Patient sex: F
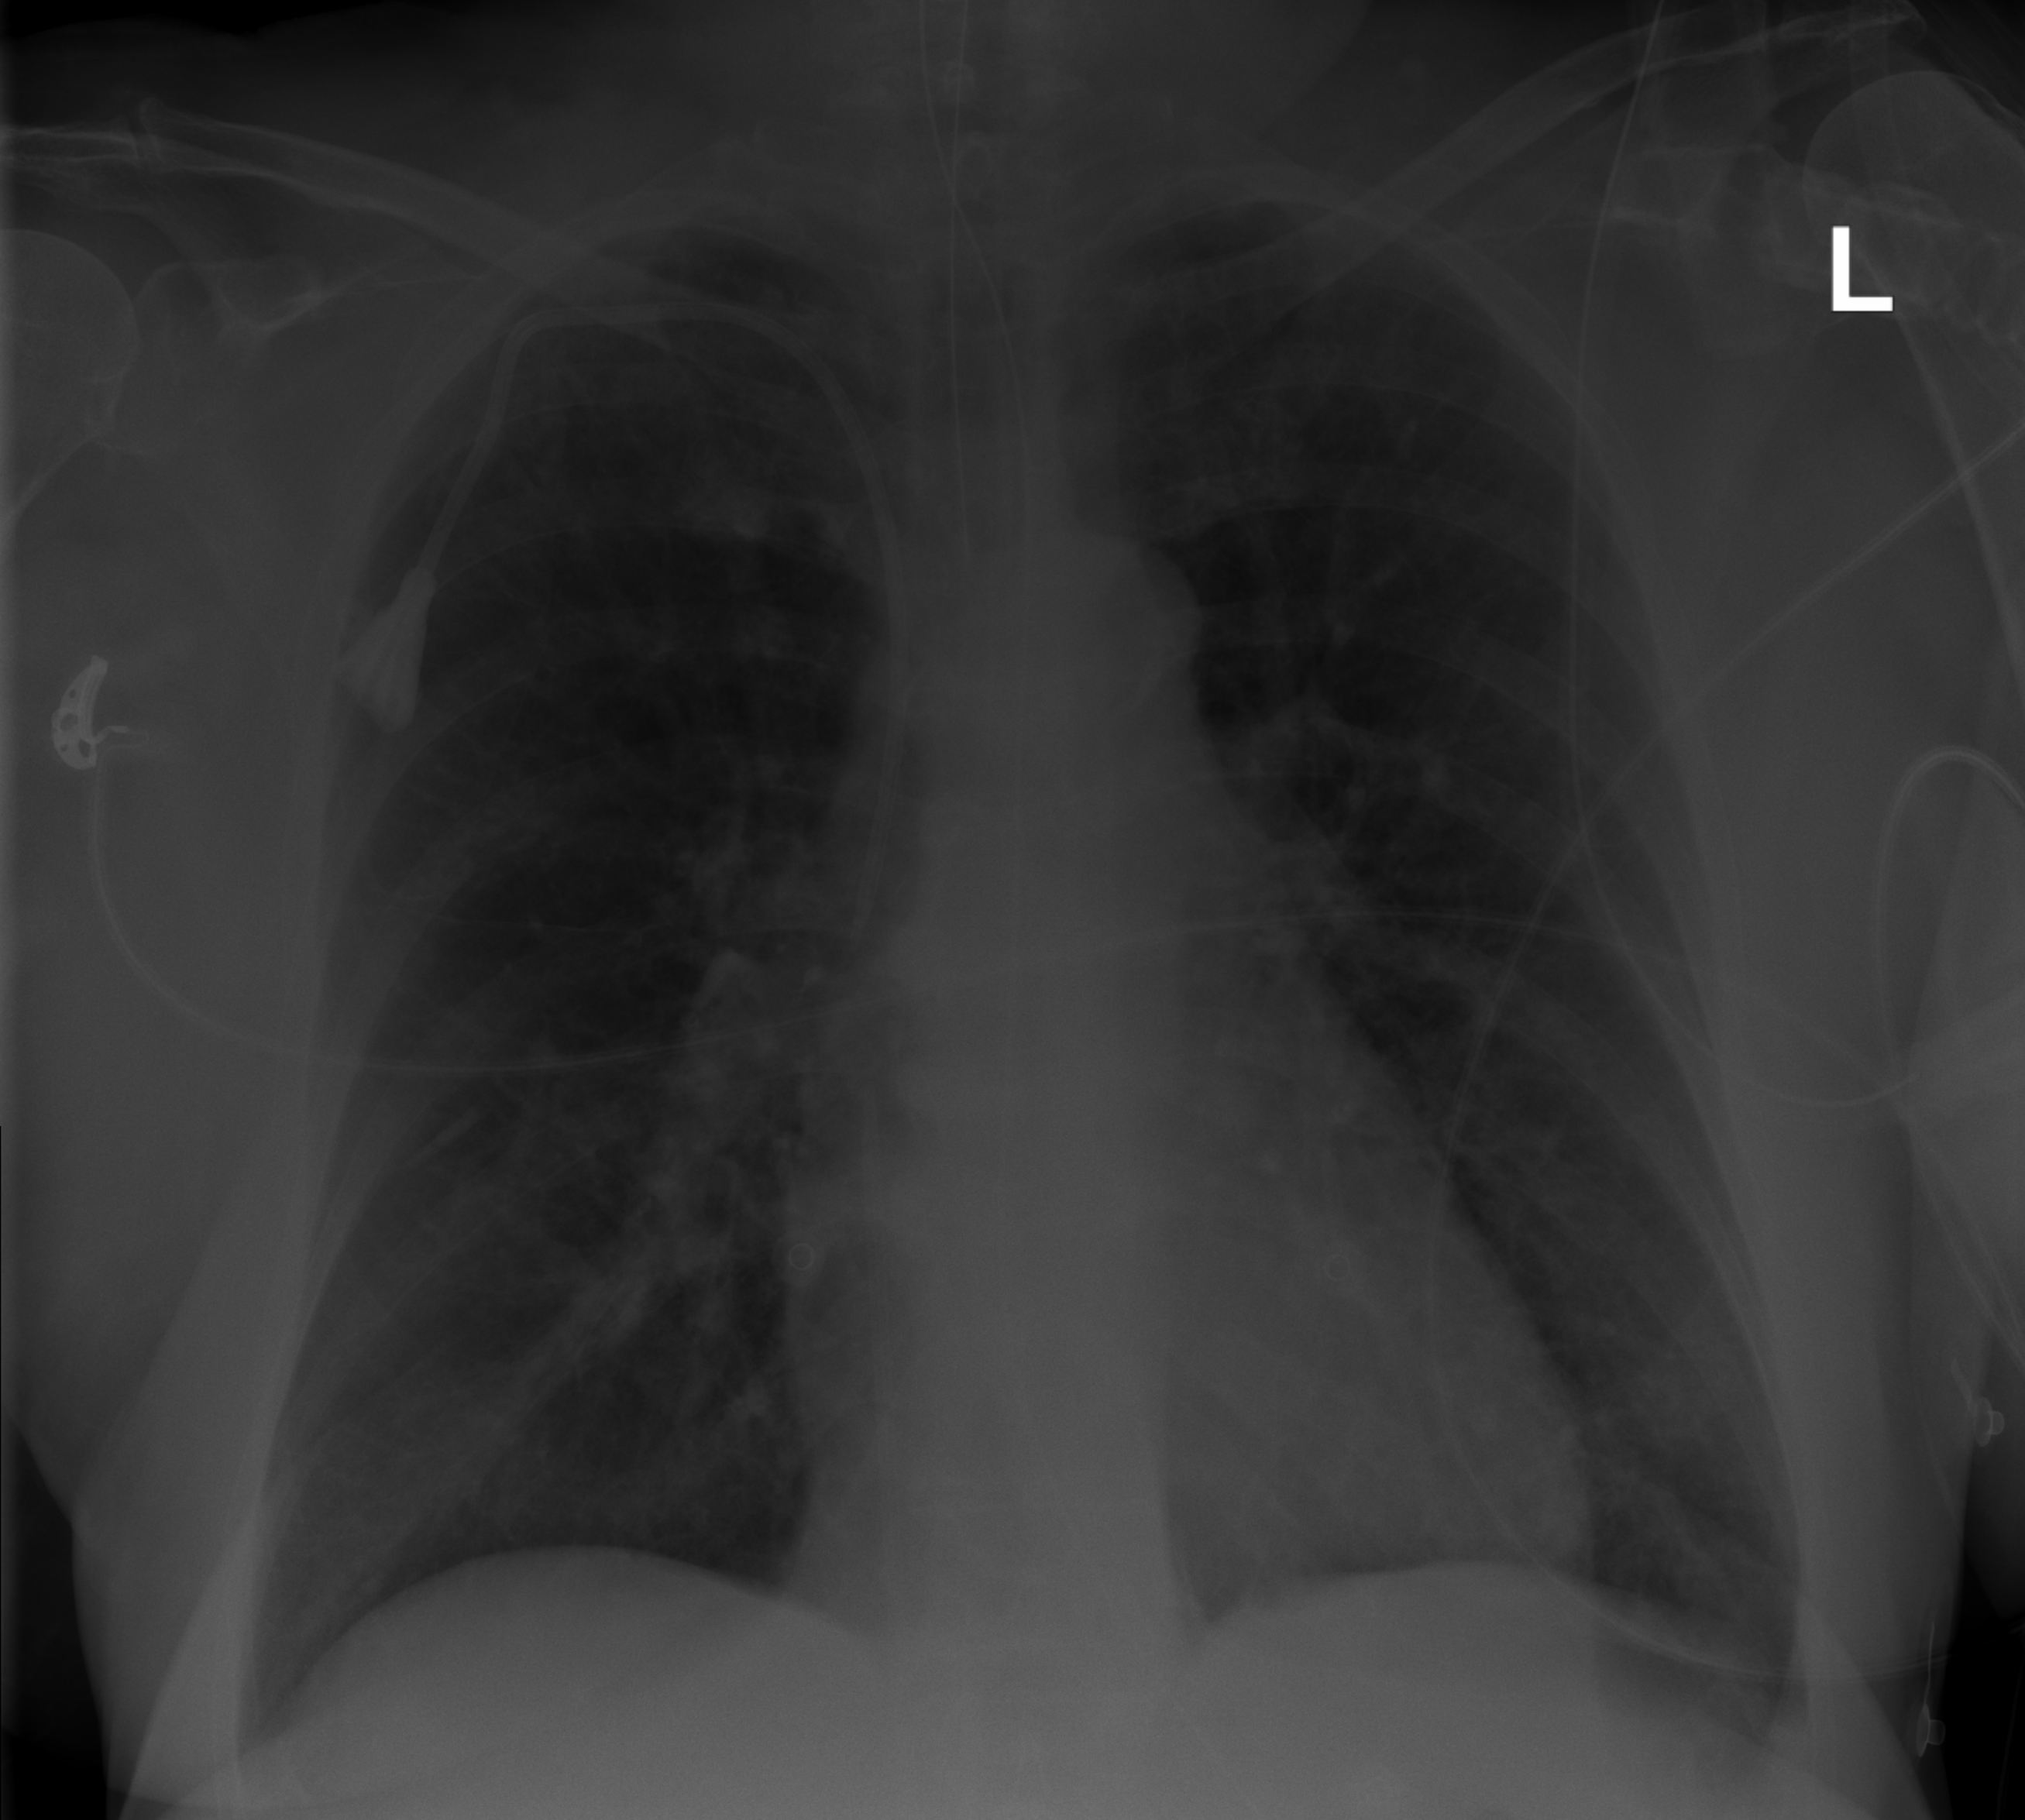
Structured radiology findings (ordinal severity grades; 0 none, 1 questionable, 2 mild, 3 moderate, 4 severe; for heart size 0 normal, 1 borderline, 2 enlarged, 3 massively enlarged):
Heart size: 0
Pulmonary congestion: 1
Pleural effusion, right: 0
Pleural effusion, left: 0
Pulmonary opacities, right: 0
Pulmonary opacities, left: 0
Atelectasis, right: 0
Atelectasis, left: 0